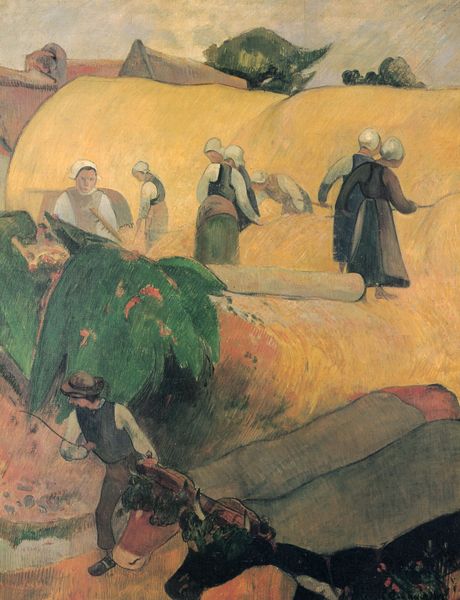
Titel: Ernte in der Bretagne
Künstler: Paul Gauguin
Standort: London
Institution: Courtauld Institute Gallery
Schlagwörter: baum, gemälde, himmel, mann, weiß, wolken, bäume, cezanne, frauen, gelb, grün, impressionismus, landschaft, menschen, ocker, stadt, braun, frankreich, frau, grau, hut, kleider, männer, rücken, schwarz, stroh, dach, gebäude, gras, haus, rot, tier, tiere, tuch, weg, fest, haube, malerei, rock, feier, hemd, hose, mützen, bild, holland, niederlande, öl, feld, felder, horizont, häuser, hügel, kühe, natur, land, gold, arbeit, bauern, schürze, sommer, röcke, hosen, acker, arbeiterinnen, bäuerin, bäuerinnen, ernte, feldarbeit, garben, getreide, heu, korn, schürzen, weizen, farben, dorf, dächer, giebel, farbe, kuh, rind, bauernhof, hof, primitivismus, treiben, ziehen, arbeiter, wagen, ölgemälde, bretagne, kopftuch, monet, bauer, ton in ton, gauguin, aufsicht, oben, barfuss, rinder, gogh, flug, knechte, paul, geschirr, sichel, peitsche, hauben, wellig, tracht, stück, gaugin, fällen, wams, kopftücher, spätsommer, niederländer, hörner, ähren, gespann, joch, ochse, ochsen, ochsengespann, pflug, stier, stiere, hirte, sense, gabel, höfe, vincent, heuwagen, knecht, milieu, mägde, grundfarben, heimkehr, saat, geschmückt, paul gauguin, ernten, gerte, plane, rechen, landschat, mähen, stir, erntehelfer, freu, zugtiere, ballen, schnitterinnen, heugabel, heuen, seetang, aven, pont aven, antreiben, wagenführer, afu dem feld, ernte in der bretagne, ggarben, heurechen, häuzser, schneidne des kormns, vordergrund-mittelgrund-hinter, ziehkühe, viehtreiber, ohsen, geteide, frauen bei der ernte